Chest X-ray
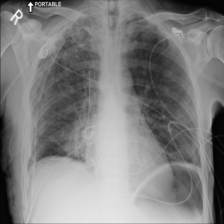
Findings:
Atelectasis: positive
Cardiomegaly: negative
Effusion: positive
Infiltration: negative
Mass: negative
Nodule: negative
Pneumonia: negative
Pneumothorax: negative
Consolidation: negative
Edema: negative
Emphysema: negative
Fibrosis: negative
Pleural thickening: negative
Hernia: negative